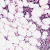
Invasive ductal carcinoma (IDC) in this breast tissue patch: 0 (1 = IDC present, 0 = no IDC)